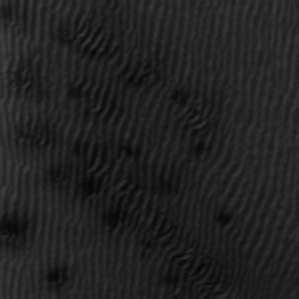
Label: frost